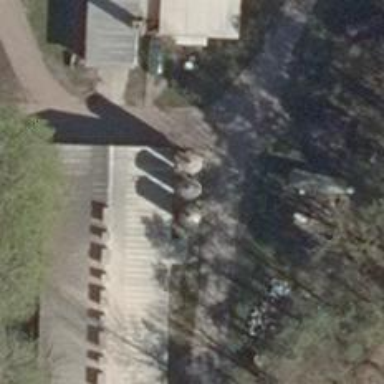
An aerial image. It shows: Silo.